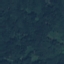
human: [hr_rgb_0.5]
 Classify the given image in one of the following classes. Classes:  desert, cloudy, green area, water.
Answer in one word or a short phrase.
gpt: green area